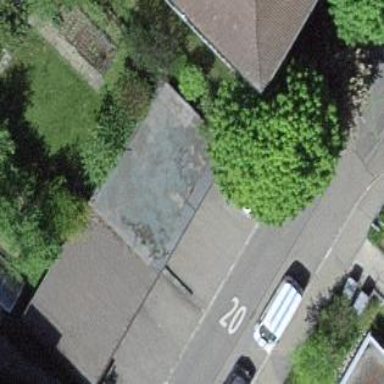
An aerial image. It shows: Group of garages.